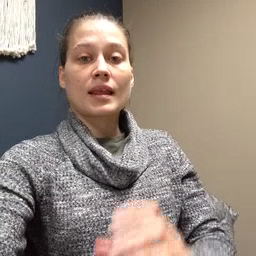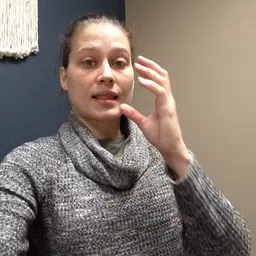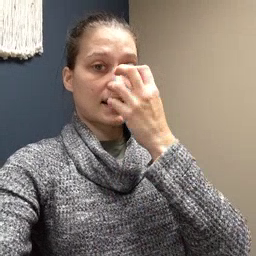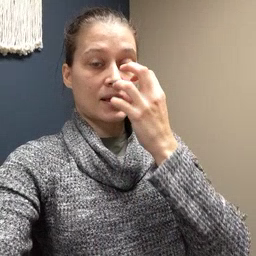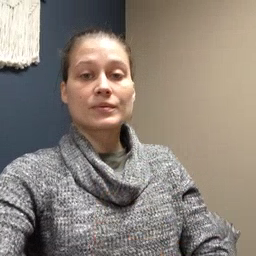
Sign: clown